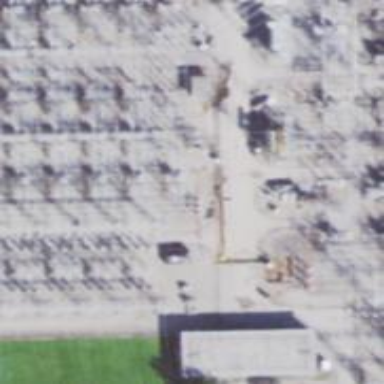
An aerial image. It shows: Switch used for power control.